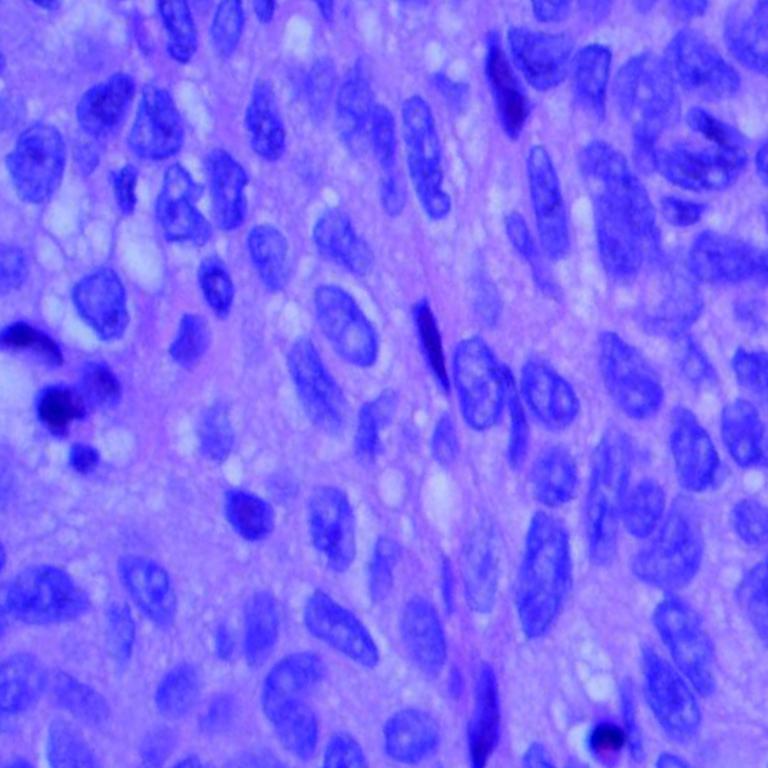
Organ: lung
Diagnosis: squamous carcinomas